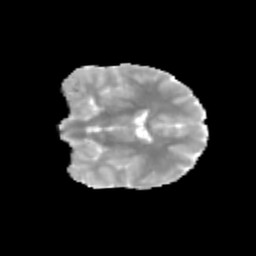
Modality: MD
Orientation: coronal
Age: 10
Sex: male
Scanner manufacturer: siemens
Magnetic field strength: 3 T
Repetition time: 3.8 s
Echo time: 0.07 s